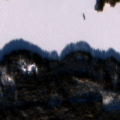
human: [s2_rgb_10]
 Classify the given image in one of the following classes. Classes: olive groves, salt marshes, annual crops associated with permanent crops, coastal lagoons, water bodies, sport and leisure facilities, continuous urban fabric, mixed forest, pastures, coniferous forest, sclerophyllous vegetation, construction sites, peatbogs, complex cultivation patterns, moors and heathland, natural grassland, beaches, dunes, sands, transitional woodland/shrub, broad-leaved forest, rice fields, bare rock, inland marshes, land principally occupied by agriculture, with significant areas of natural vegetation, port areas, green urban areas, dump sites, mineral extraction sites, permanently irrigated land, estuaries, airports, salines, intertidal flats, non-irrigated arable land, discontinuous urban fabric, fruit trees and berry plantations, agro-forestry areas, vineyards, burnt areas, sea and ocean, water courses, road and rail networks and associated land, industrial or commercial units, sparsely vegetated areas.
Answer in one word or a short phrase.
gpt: coniferous forest, mixed forest, water bodies